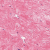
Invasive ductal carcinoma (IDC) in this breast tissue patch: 0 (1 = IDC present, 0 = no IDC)